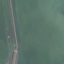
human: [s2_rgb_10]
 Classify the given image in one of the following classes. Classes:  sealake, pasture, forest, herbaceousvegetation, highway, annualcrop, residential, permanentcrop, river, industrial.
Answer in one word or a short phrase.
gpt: SeaLake